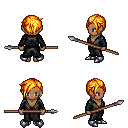
a pixel art fantasy rpg character, female body template, human, dark skin, gray robe, red pants, light blonde pixie cut hairstyle, metal boots, spear, four views (front, back, left, right), 2x2 character sprite sheet, small pixel art, hard edges, no anti-aliasing